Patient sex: F
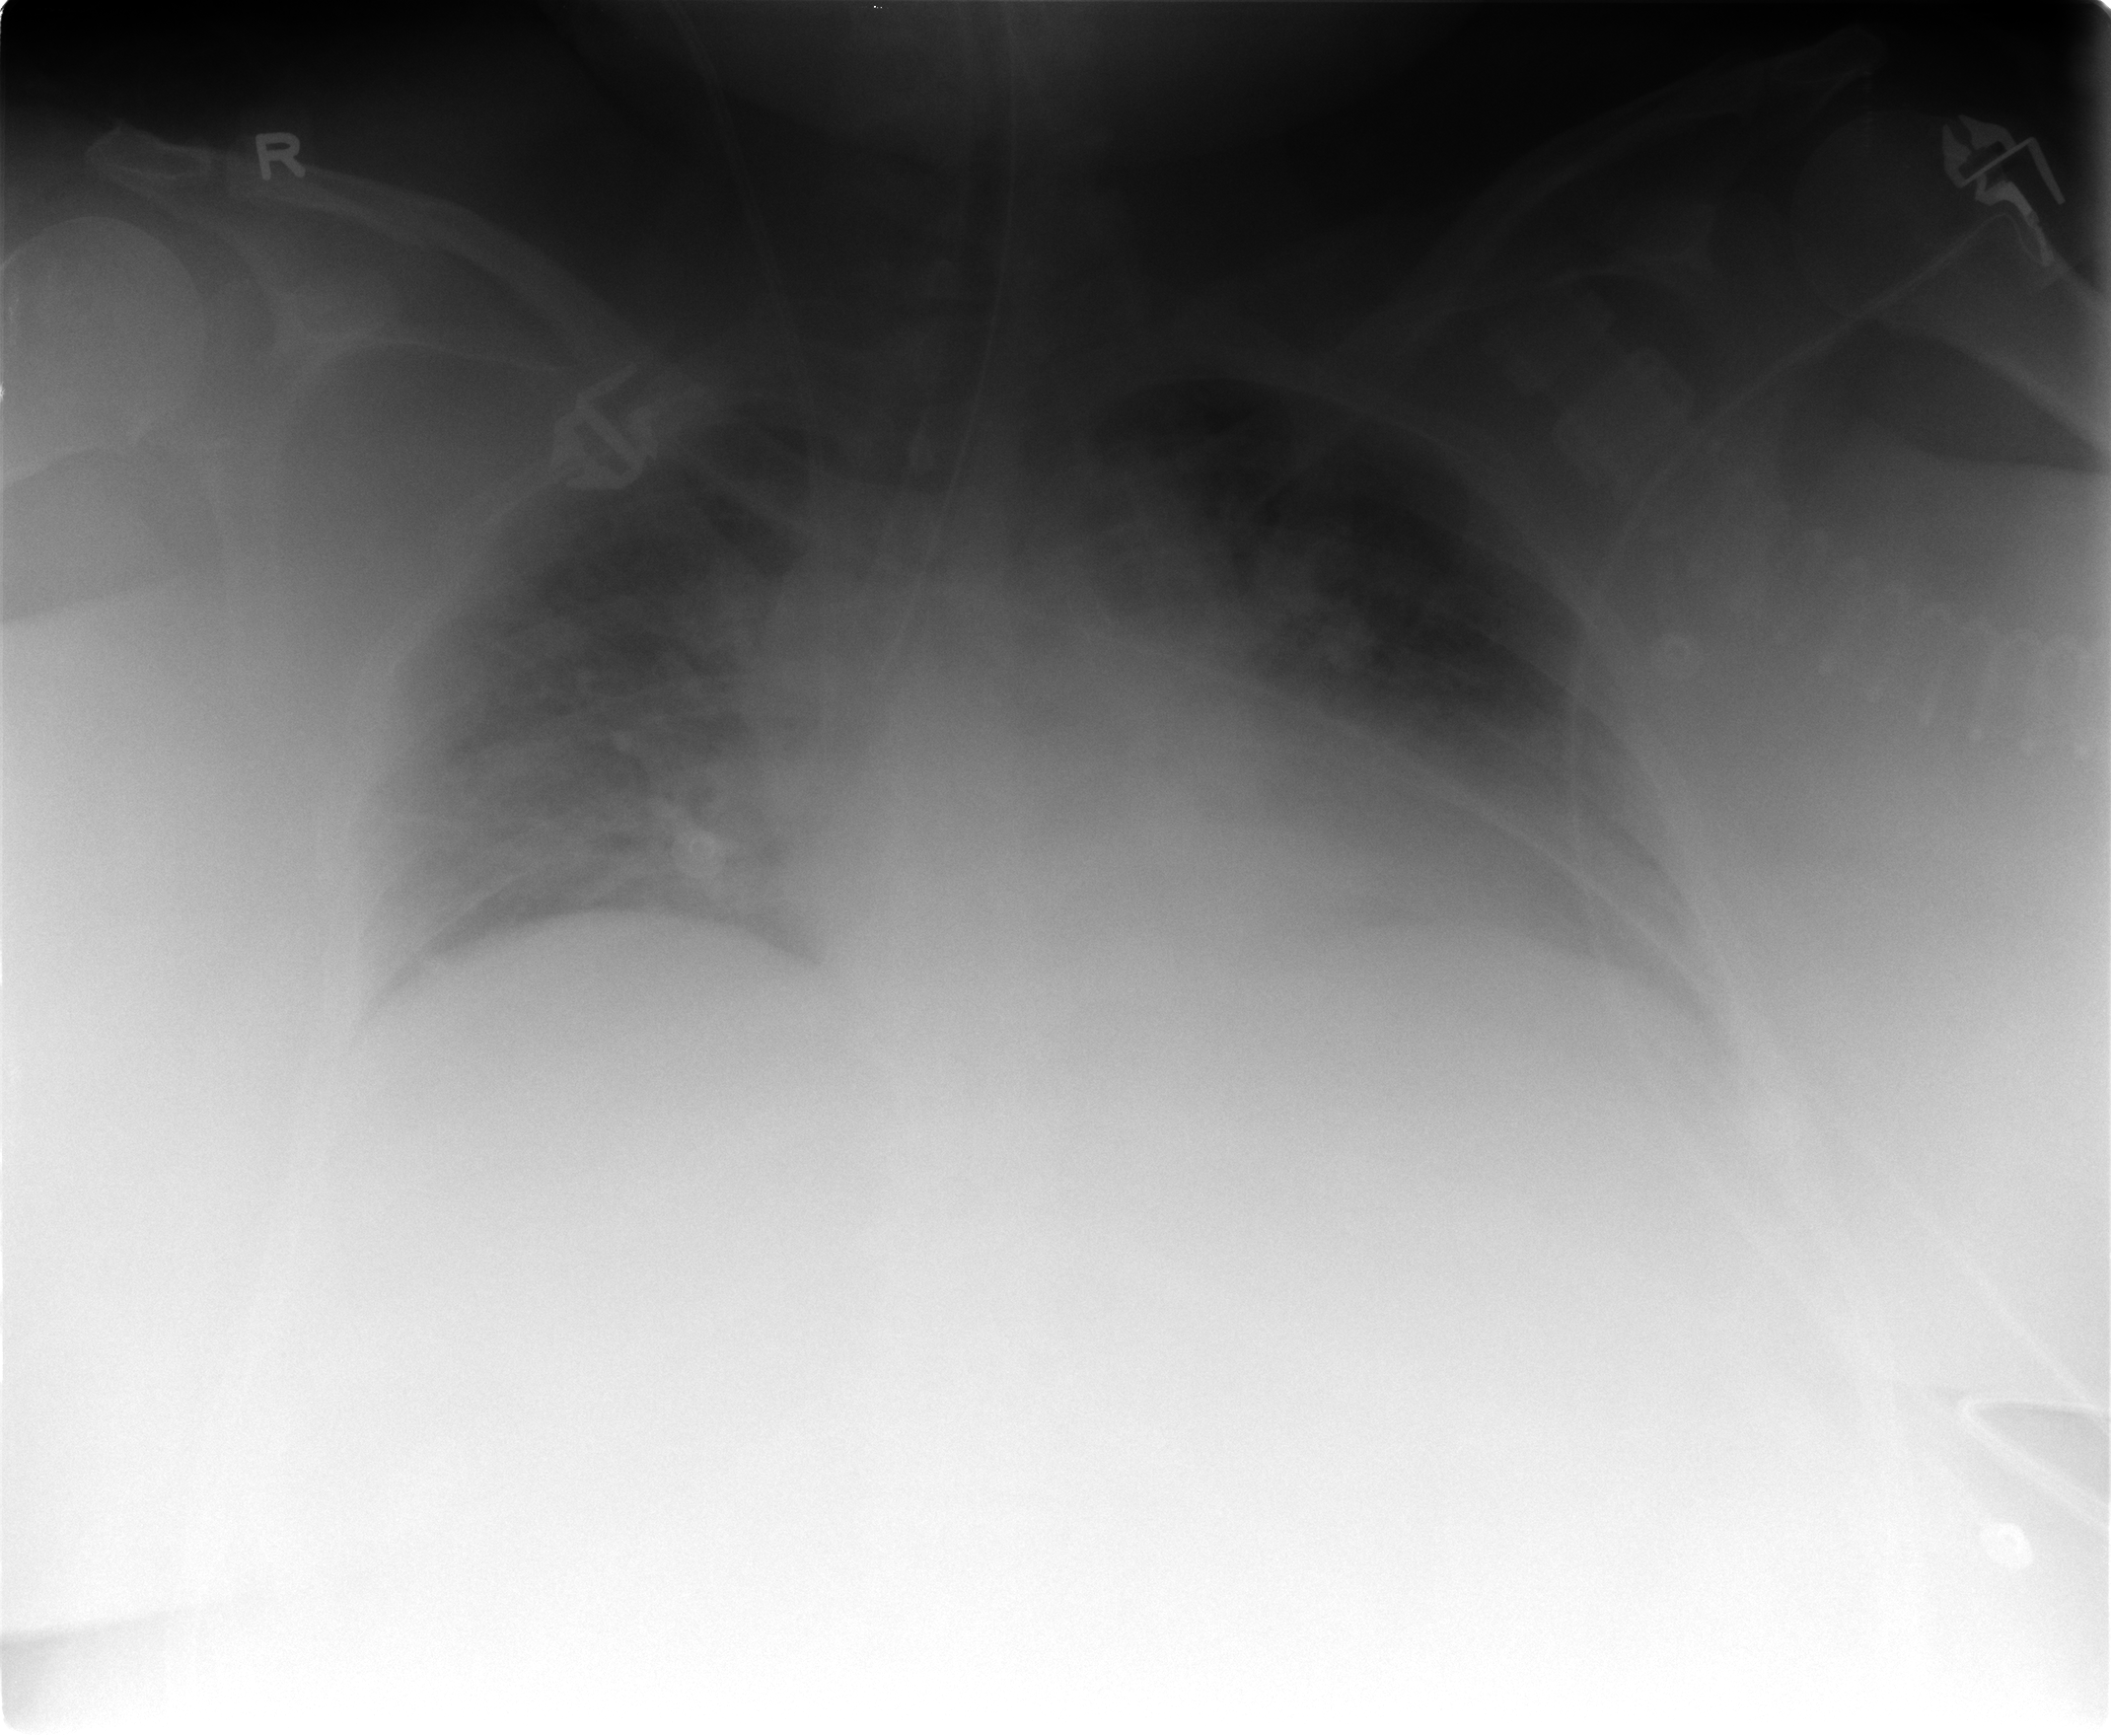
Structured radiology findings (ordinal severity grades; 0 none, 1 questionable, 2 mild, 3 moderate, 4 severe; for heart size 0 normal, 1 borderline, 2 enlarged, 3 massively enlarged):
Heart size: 2
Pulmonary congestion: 2
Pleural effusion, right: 0
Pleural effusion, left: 0
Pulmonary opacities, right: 2
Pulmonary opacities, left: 1
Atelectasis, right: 2
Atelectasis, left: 2